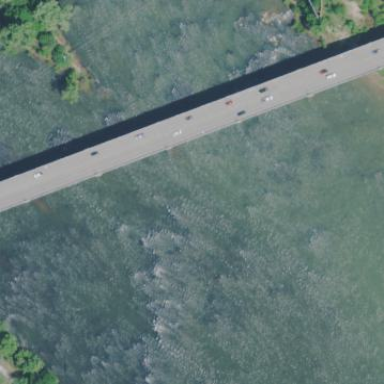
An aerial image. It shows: Concrete bridge with arch structure.